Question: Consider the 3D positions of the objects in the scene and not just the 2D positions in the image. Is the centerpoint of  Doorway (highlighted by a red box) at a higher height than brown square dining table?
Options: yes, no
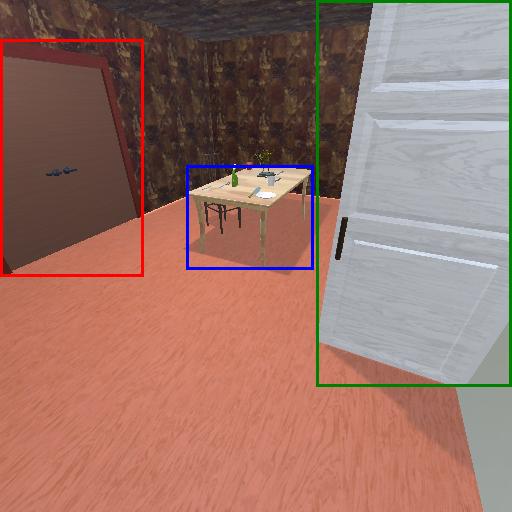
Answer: yes